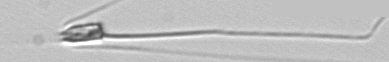
Label: Chaetoceros_throndsenii